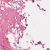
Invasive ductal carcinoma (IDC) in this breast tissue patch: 0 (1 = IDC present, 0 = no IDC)